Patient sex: M
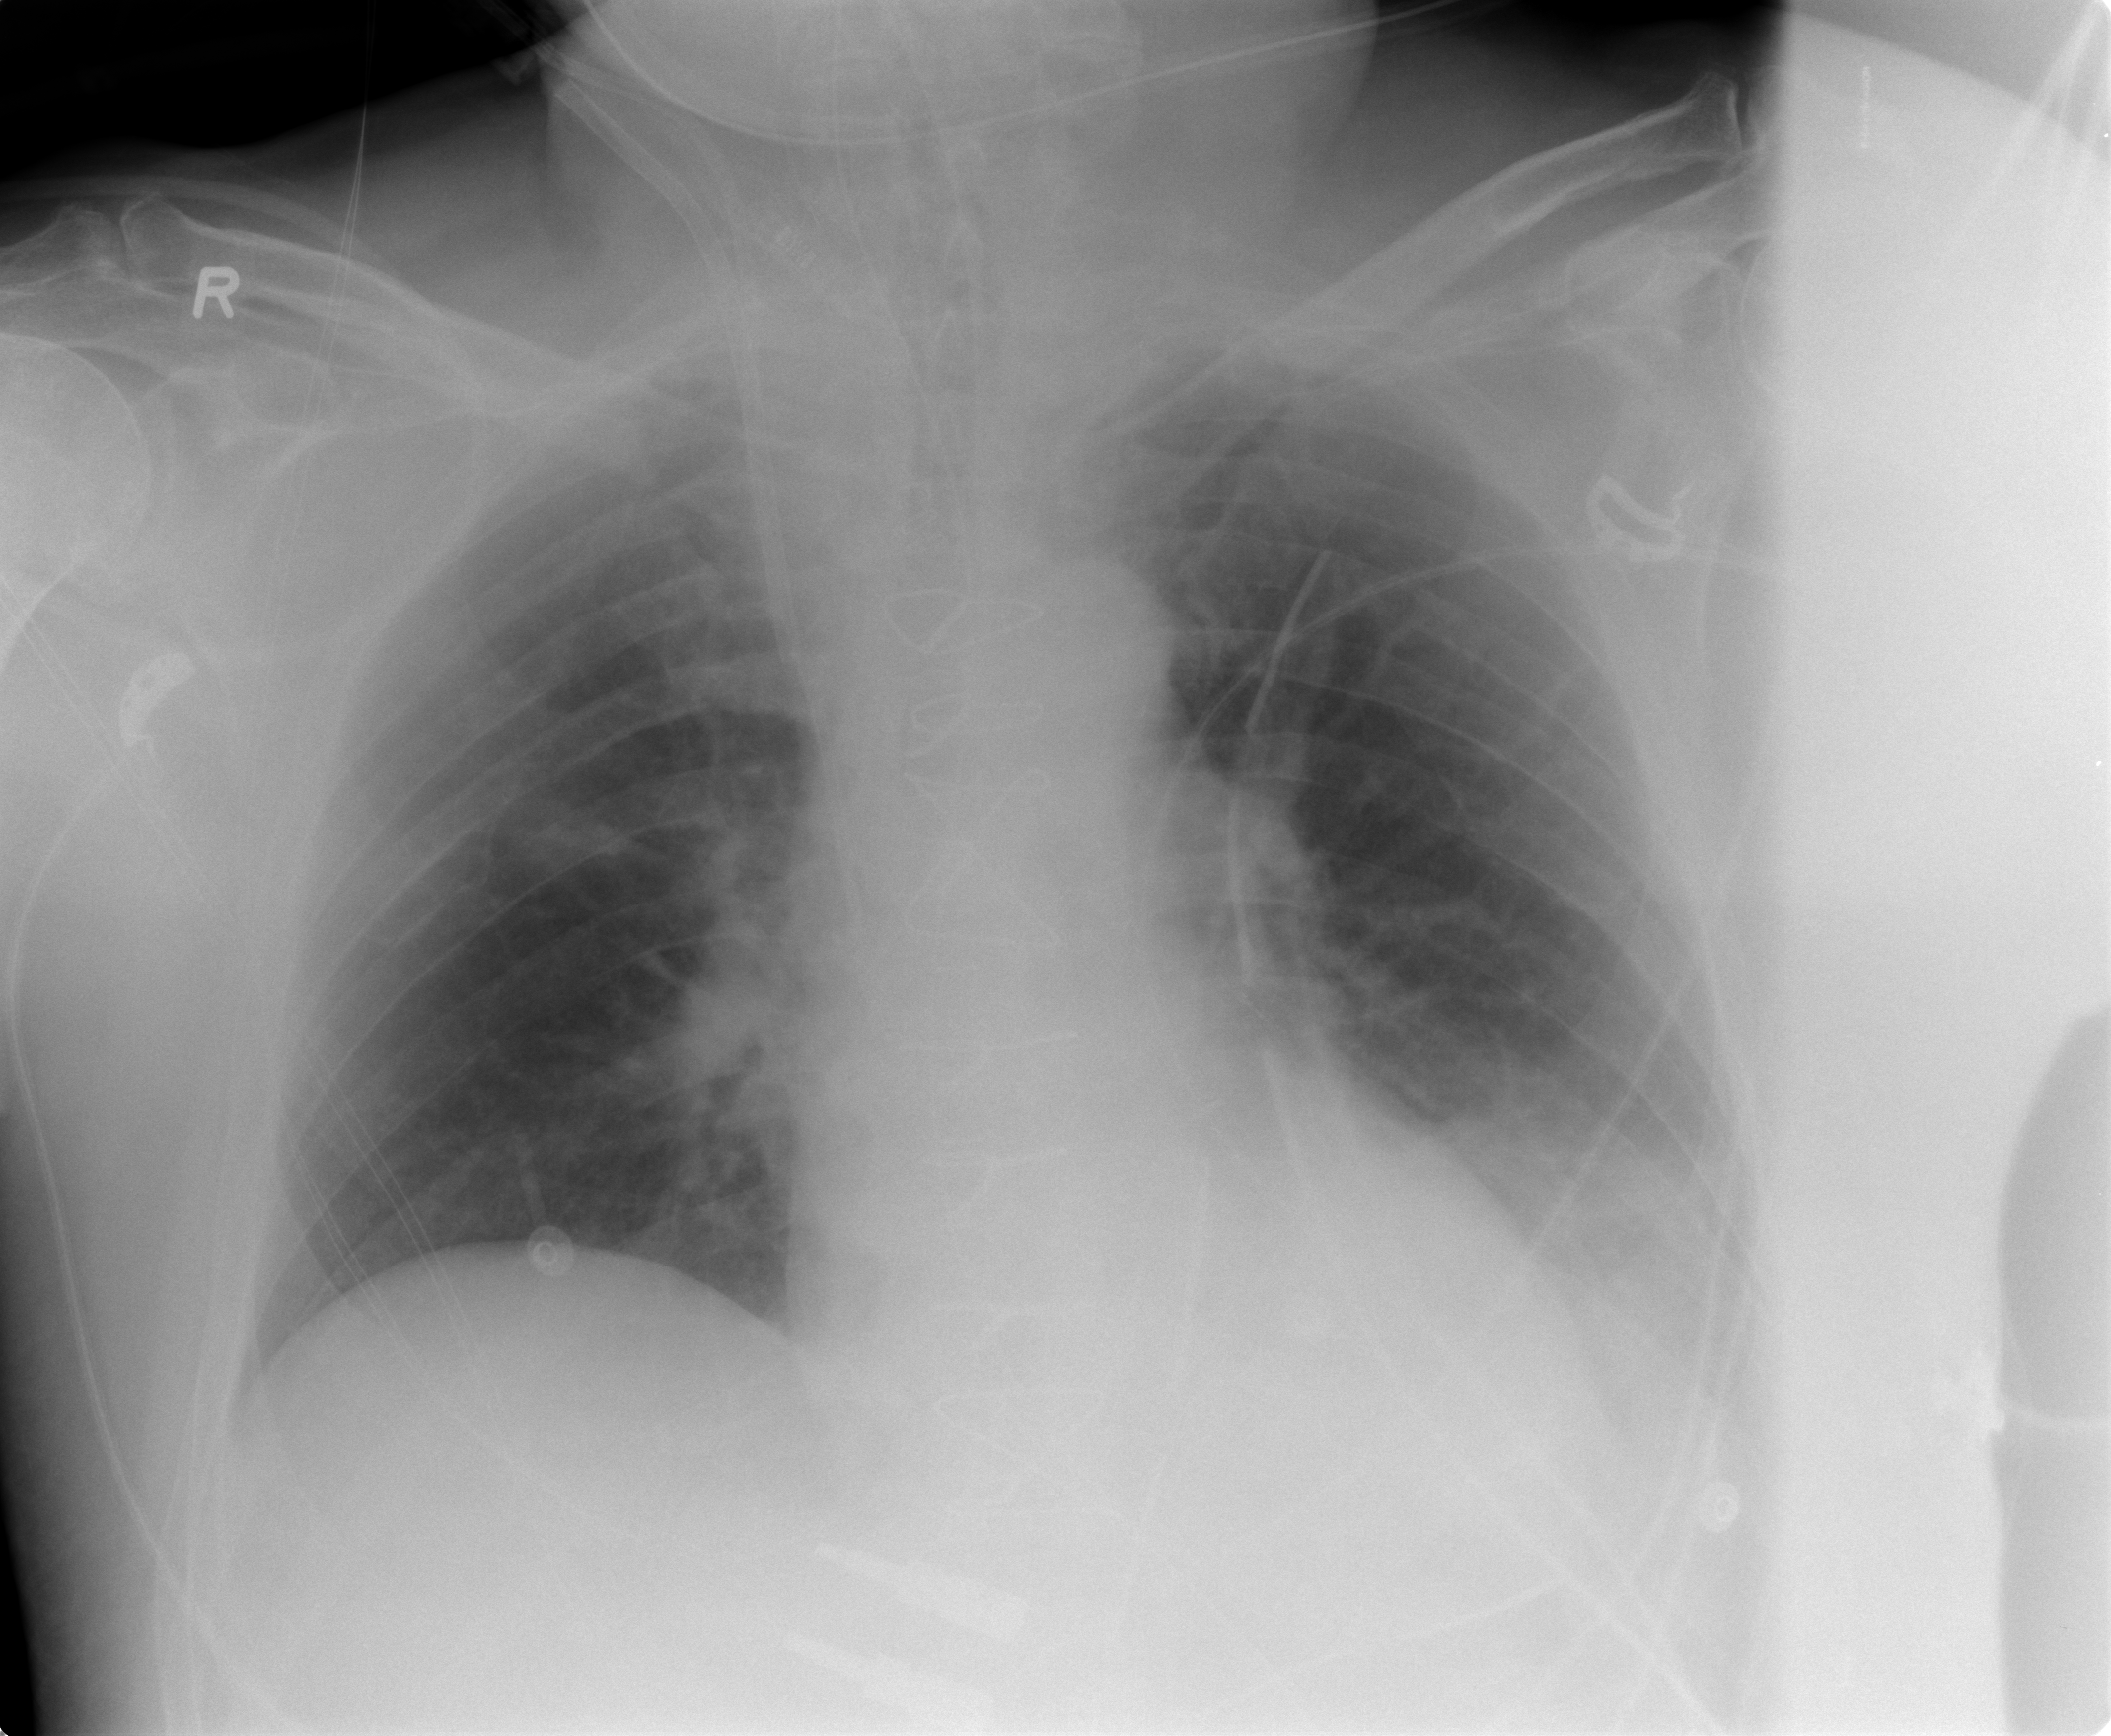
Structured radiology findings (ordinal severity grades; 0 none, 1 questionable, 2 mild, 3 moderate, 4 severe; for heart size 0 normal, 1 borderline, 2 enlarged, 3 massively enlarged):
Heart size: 0
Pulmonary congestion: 0
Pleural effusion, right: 0
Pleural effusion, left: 2
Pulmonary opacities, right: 0
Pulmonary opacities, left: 0
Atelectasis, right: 0
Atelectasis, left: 2